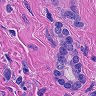
Metastatic tissue present: yes